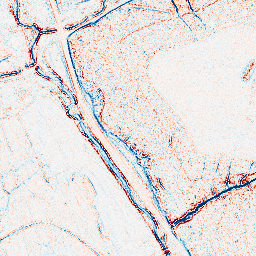
Category: edge_preserving
Decomposition family: bilateral
Decomposition parameters: d: 5
sigma_color: 25
sigma_space: 150
Upsampling method: sinc_hamming
Upsampling parameters: scale: 2
kernel_size: 8
Upsampling scale: 2